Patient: sex F, age 64
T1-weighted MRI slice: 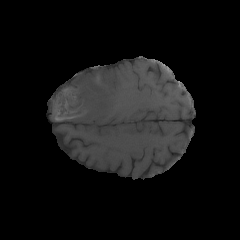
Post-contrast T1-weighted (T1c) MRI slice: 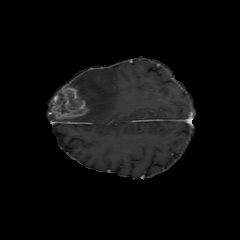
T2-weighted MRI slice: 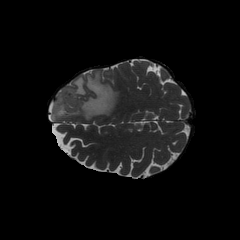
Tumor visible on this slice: yes
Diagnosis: Glioblastoma, IDH-wildtype
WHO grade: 4